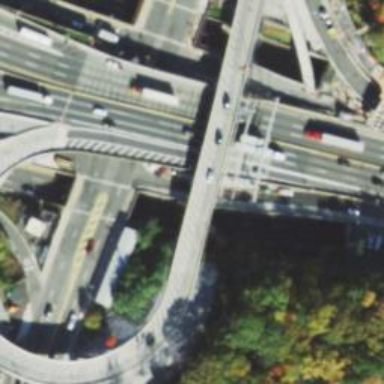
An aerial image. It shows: Toll gantry on the road.